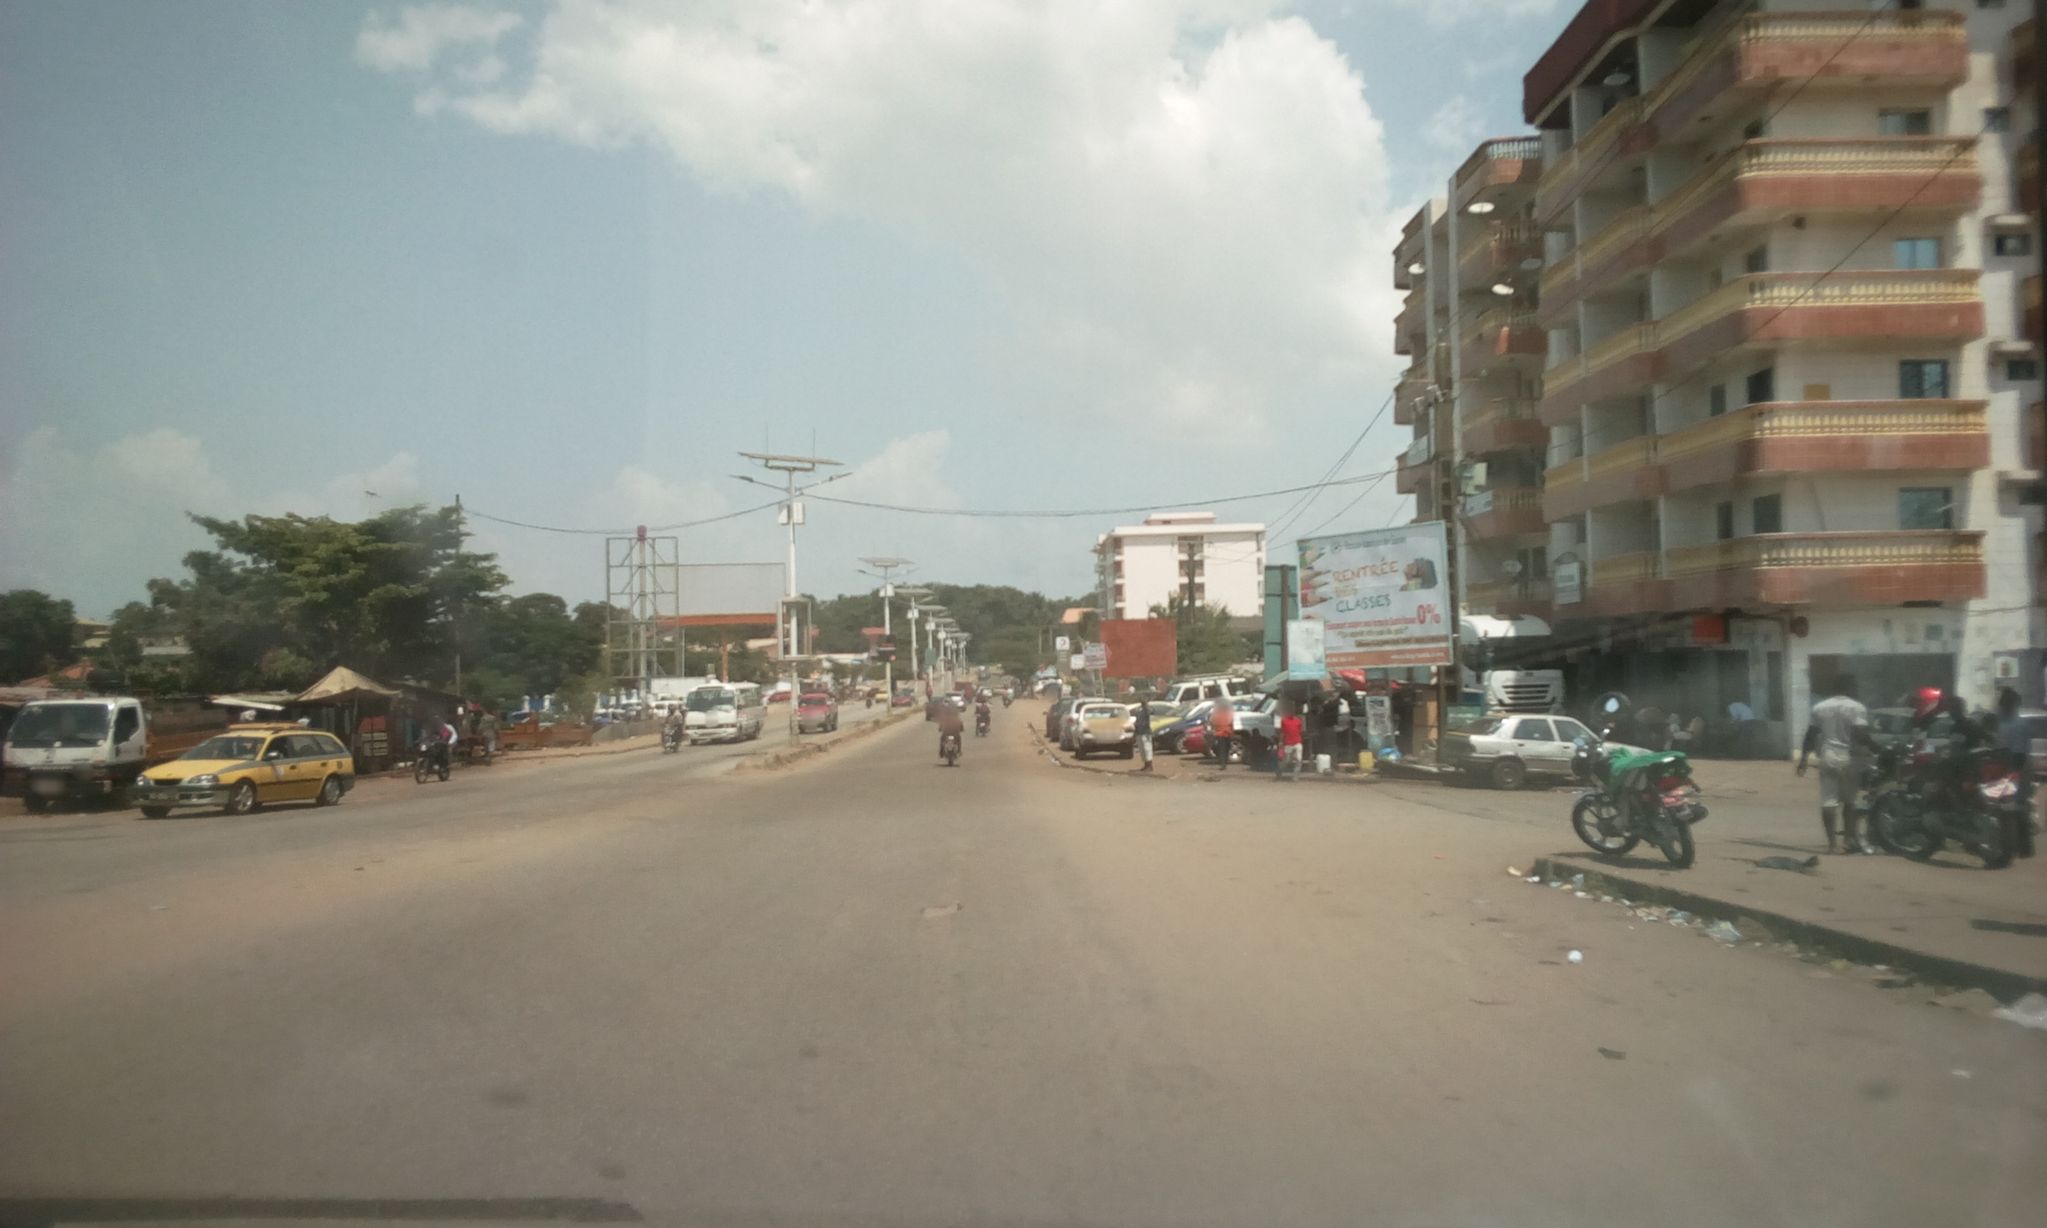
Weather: clear
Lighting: day
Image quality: good
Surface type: driving surface
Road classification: primary
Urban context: urban centre
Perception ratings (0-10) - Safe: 6.15, Lively: 7.29, Beautiful: 3.08, Boring: 3.72, Depressing: 7.5, Wealthy: 2.71